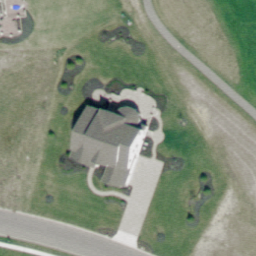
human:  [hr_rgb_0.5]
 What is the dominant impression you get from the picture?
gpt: sparse residential